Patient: sex M, age 58
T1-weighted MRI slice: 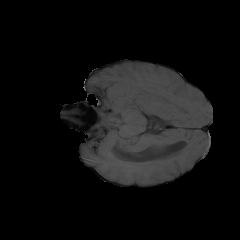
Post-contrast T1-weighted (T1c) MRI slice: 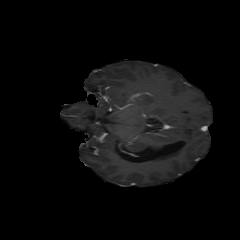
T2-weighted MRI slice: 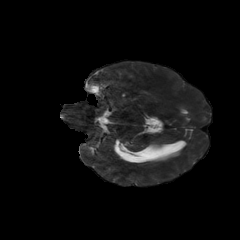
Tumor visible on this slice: no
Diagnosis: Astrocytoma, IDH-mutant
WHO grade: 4